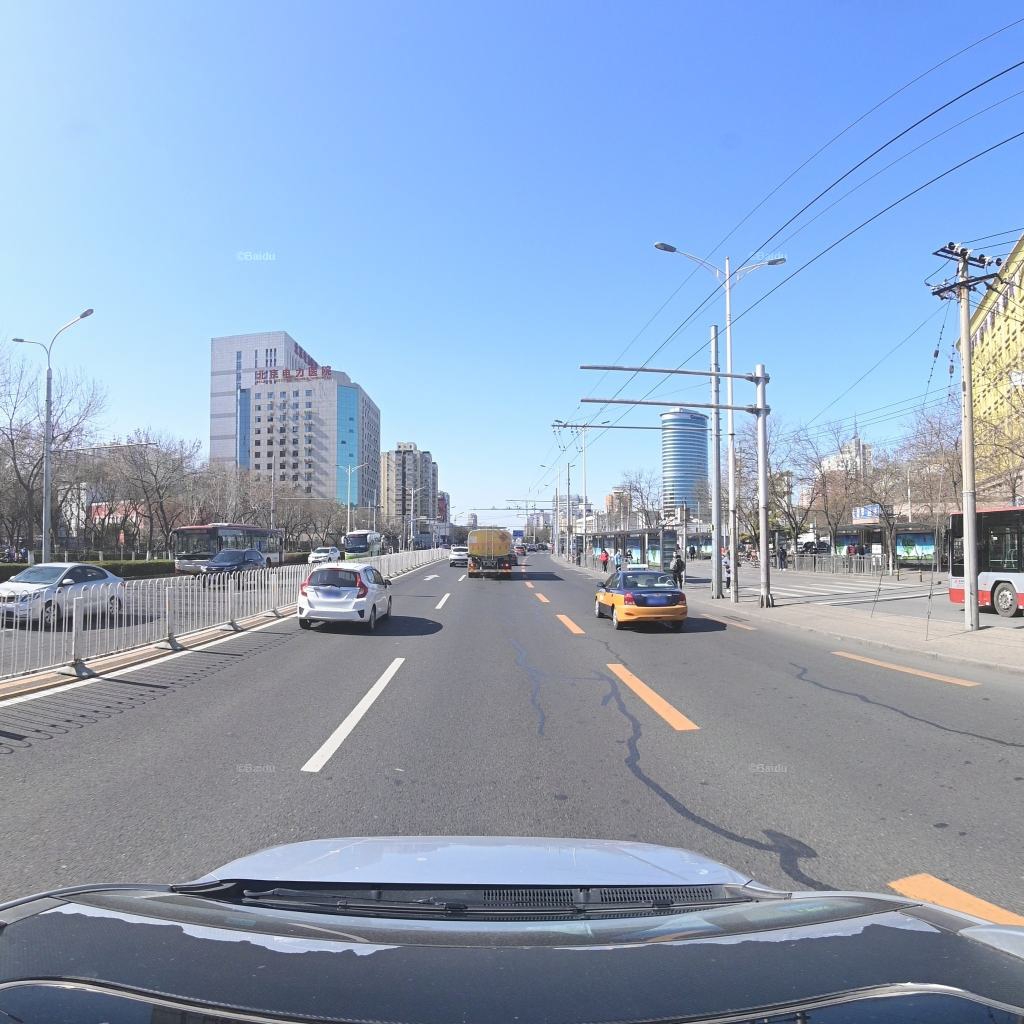
Region: Fengtai
Road damage annotations: longitudinal patch, longitudinal patch, longitudinal patch, longitudinal patch